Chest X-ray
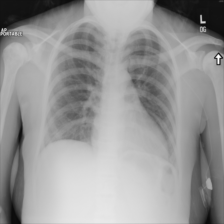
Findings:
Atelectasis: negative
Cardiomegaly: negative
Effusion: negative
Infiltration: negative
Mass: negative
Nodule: negative
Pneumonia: negative
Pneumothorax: negative
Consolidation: negative
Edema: negative
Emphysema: negative
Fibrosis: negative
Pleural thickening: negative
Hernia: negative